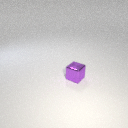
small purple metal cube